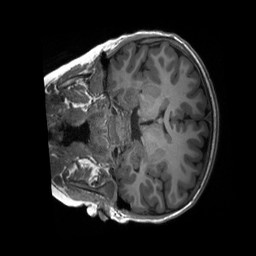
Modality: T1w
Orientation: coronal
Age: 11
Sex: male
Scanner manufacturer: siemens
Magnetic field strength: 3 T
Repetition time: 2.3 s
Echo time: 0.00232 s